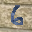
Label: 6